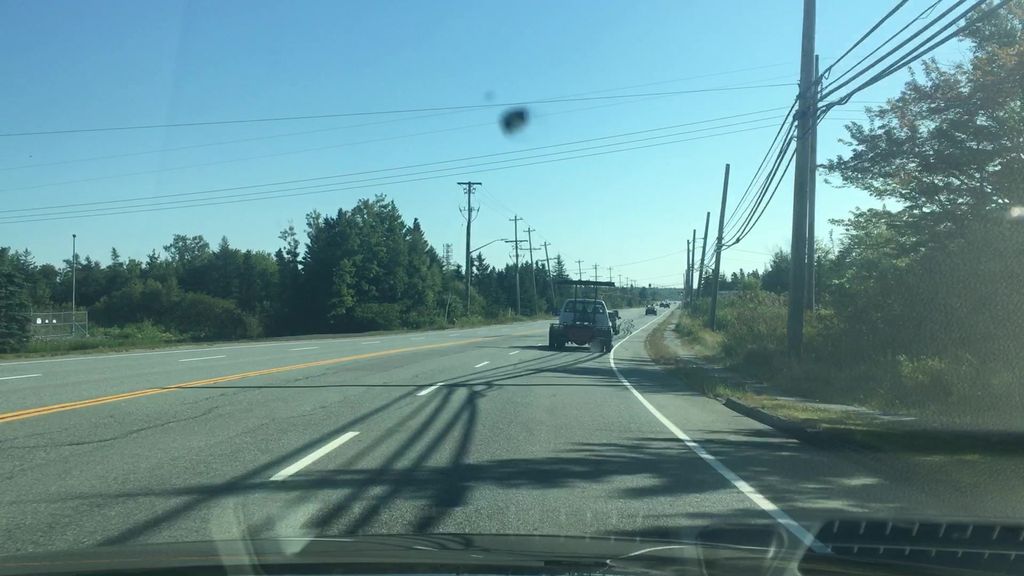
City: halifax